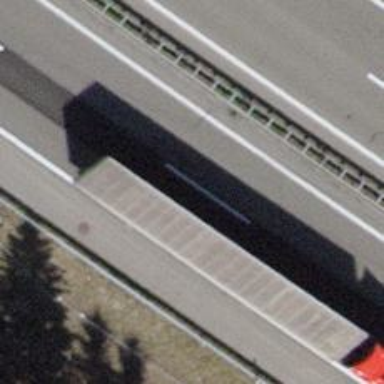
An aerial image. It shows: Asphalt motorway.